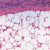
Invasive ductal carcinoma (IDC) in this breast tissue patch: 0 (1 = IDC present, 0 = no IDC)